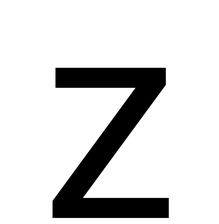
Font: InstrumentSans_Regular